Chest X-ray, PA view. Patient: 46 years old, sex F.
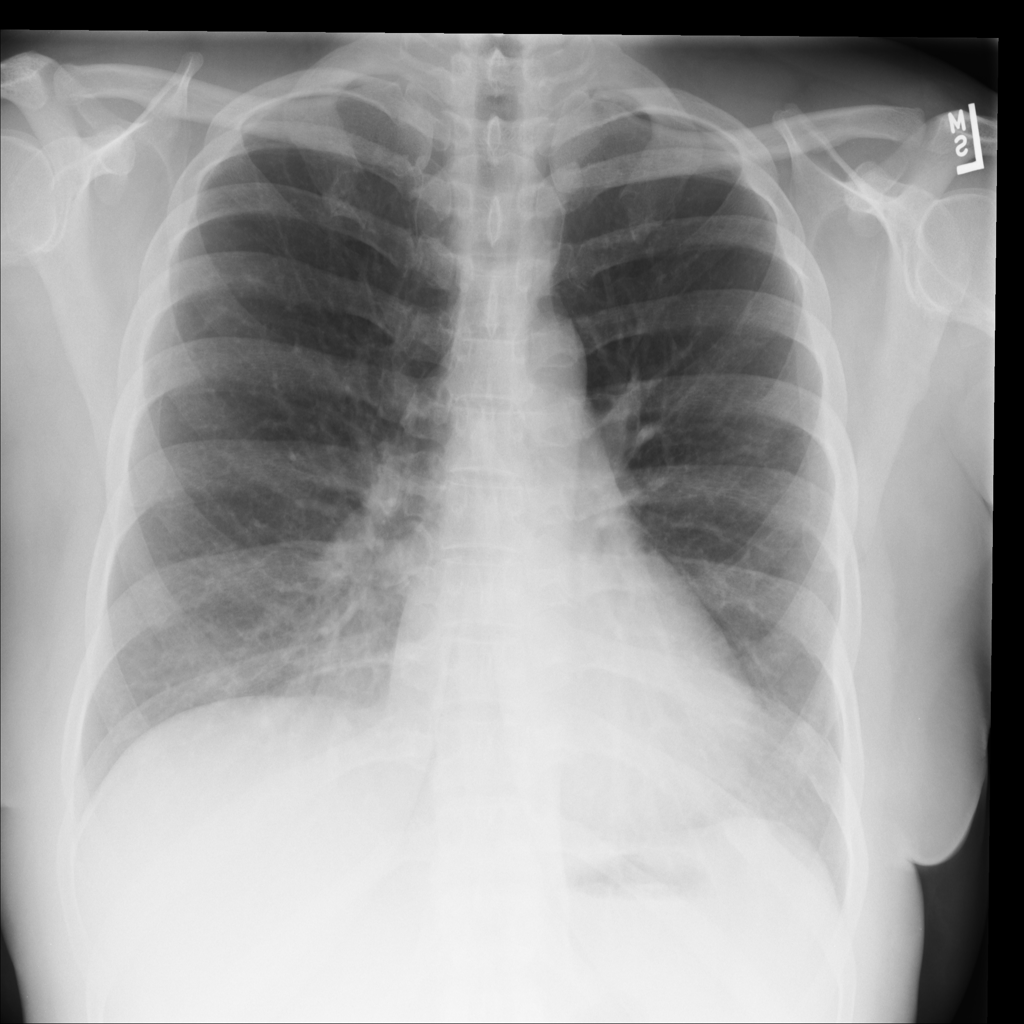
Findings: Infiltration